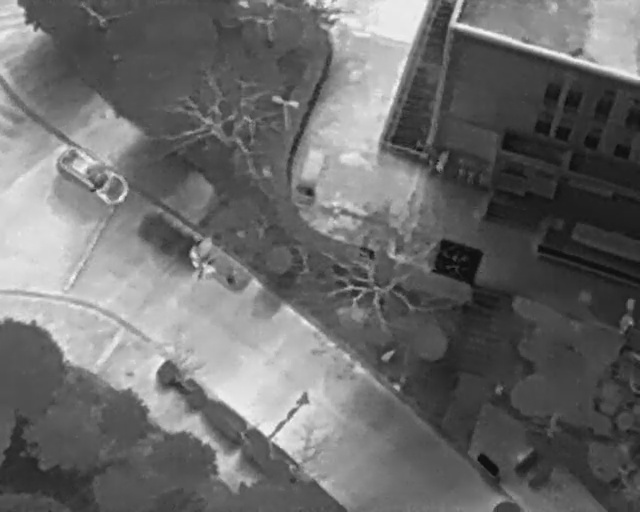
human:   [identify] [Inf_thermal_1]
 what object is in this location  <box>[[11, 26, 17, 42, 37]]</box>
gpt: <ref>1 medium car at the left</ref>